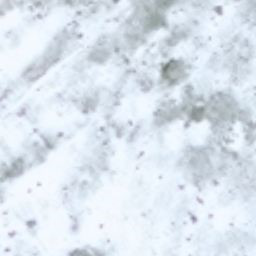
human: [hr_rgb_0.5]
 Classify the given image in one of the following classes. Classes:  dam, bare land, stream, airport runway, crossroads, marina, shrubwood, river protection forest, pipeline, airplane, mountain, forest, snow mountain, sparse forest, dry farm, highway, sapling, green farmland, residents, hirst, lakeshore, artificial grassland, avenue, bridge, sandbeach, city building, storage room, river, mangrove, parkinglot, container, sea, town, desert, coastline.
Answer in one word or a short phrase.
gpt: snow mountain